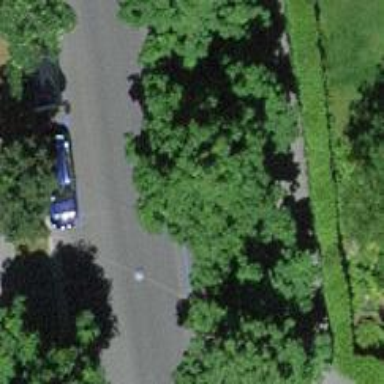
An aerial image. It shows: Tree-lined avenue.